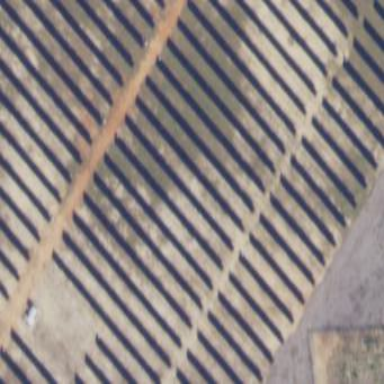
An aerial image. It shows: Solar power generator with photovoltaic panels.